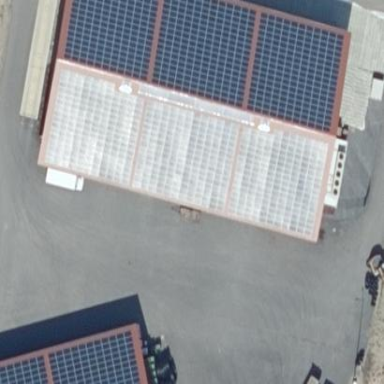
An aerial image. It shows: Solar photovoltaic panel generating electricity. It is small installation located on building.